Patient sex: M
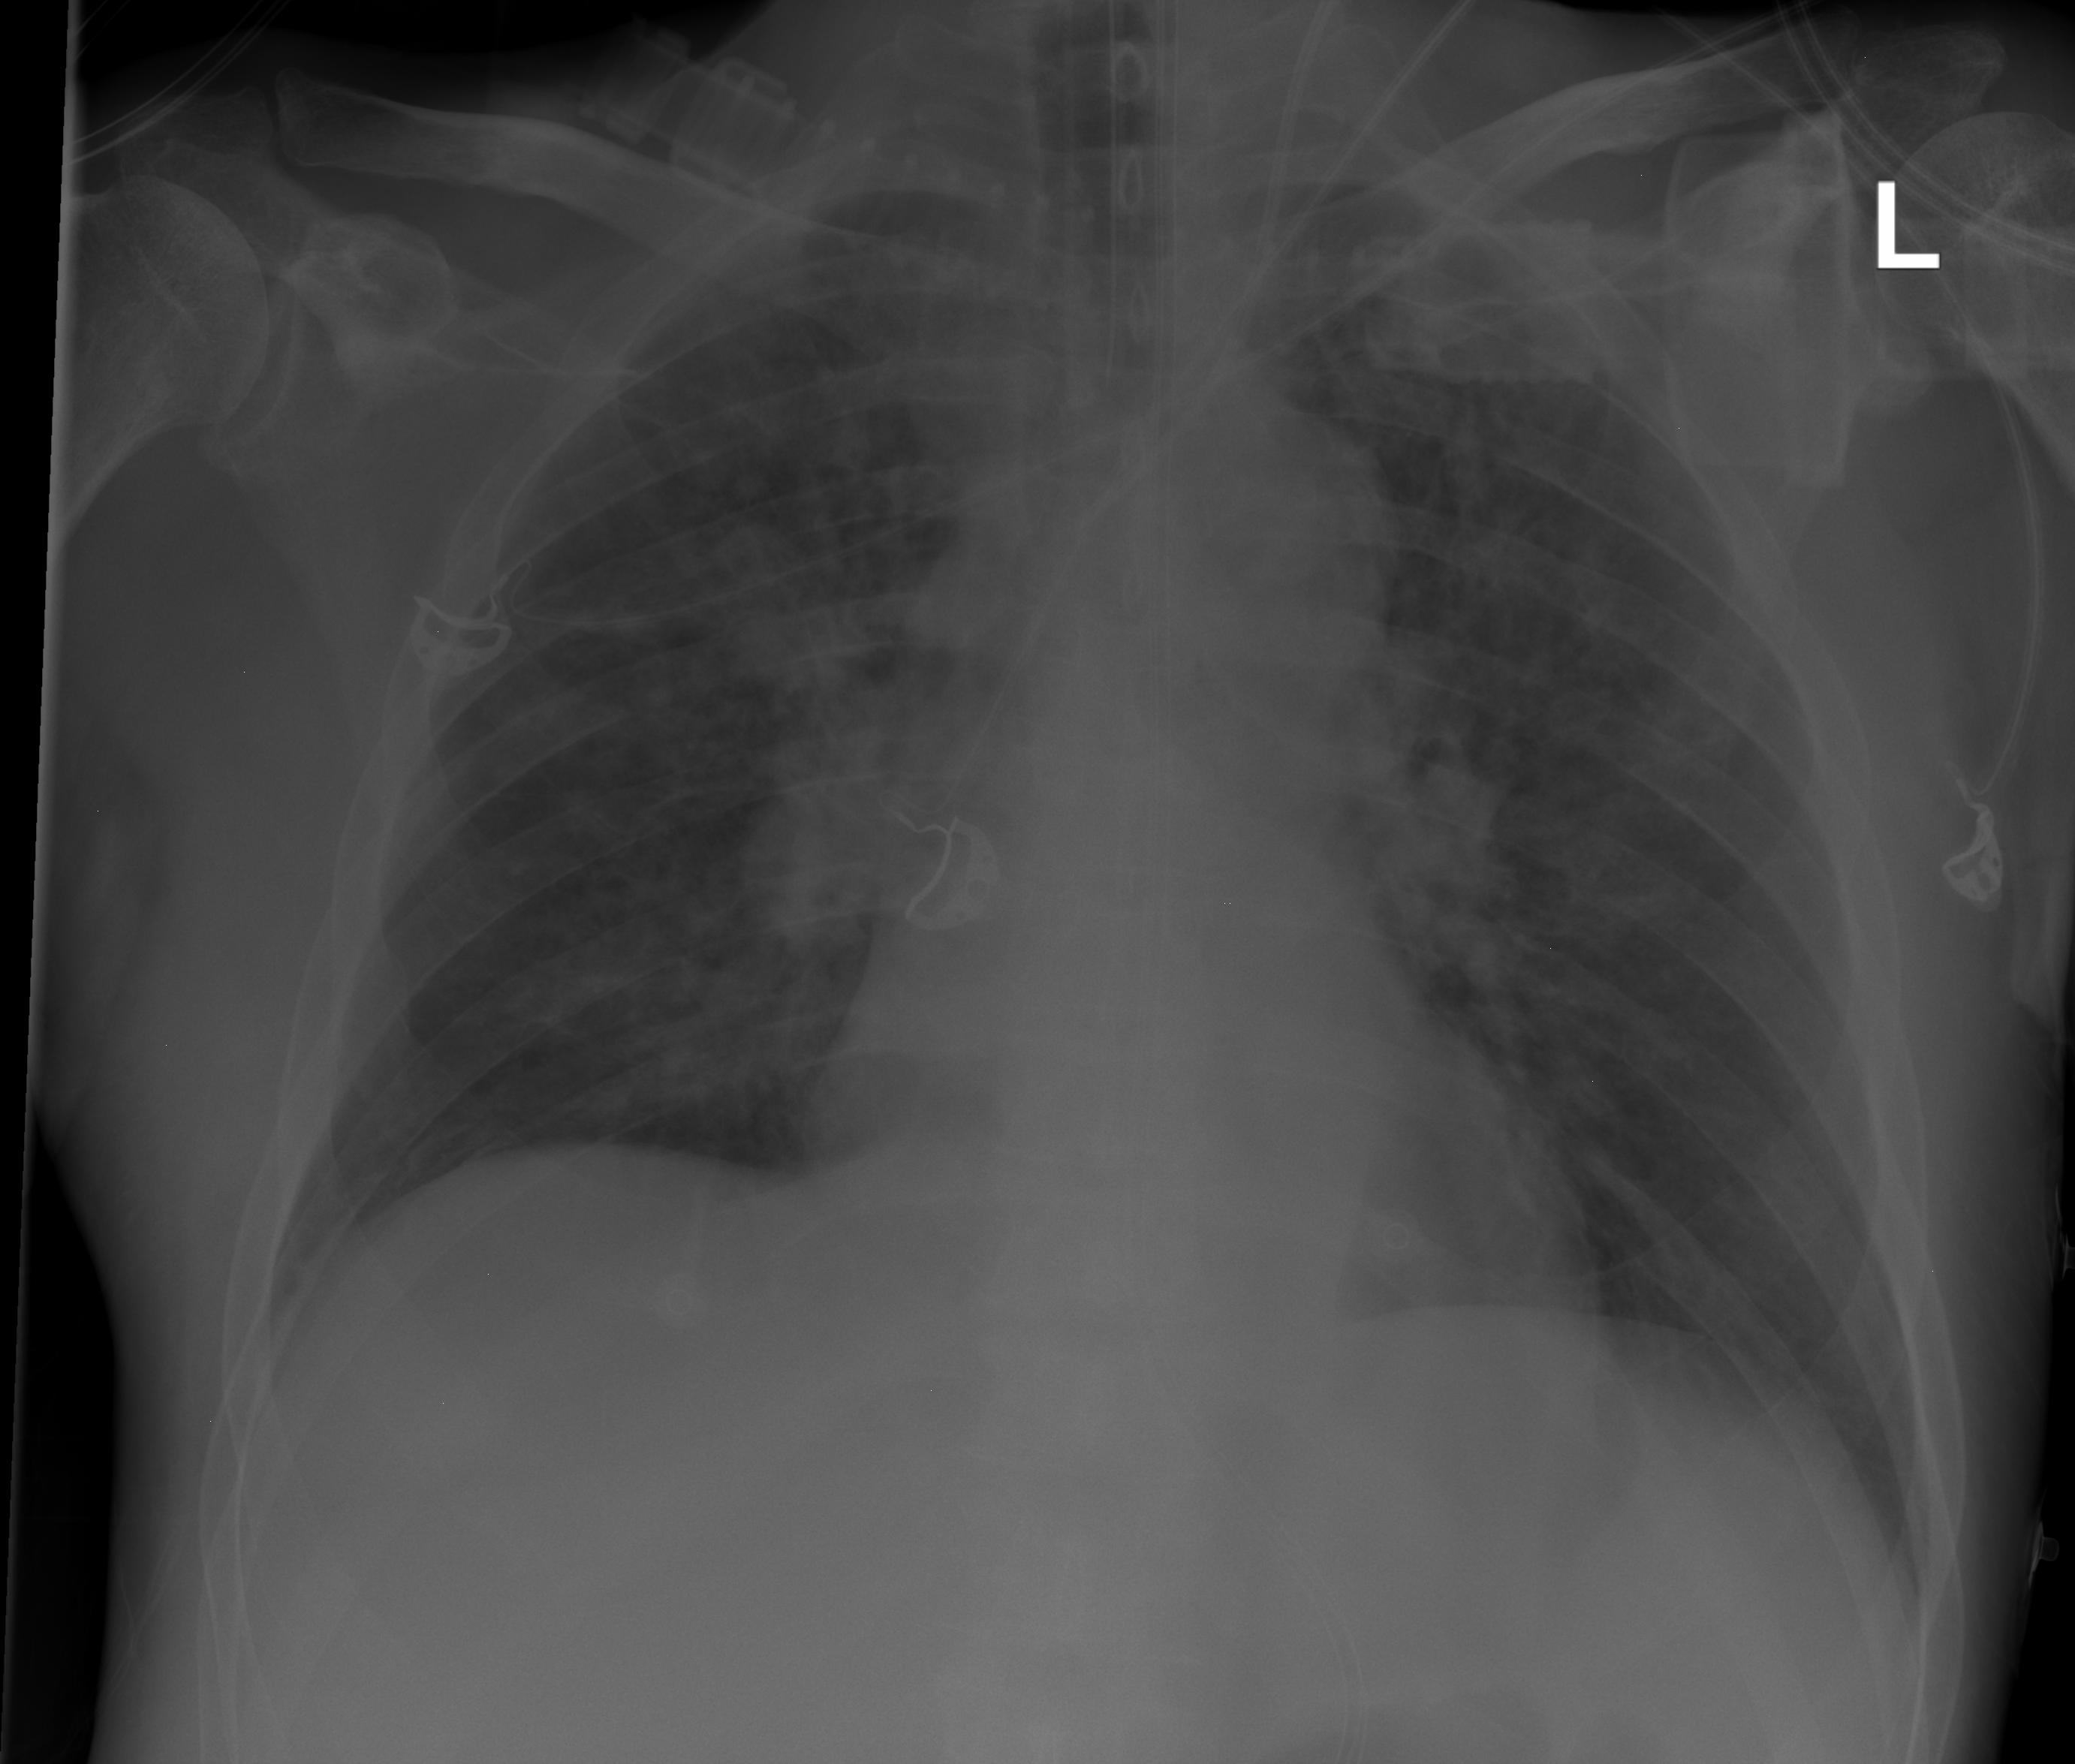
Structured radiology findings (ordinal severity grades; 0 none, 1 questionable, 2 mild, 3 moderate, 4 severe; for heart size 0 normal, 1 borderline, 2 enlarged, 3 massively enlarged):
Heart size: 0
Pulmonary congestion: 2
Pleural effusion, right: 0
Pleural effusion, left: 0
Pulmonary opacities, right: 2
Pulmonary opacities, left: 2
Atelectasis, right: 0
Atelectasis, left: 0